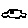
Label: car